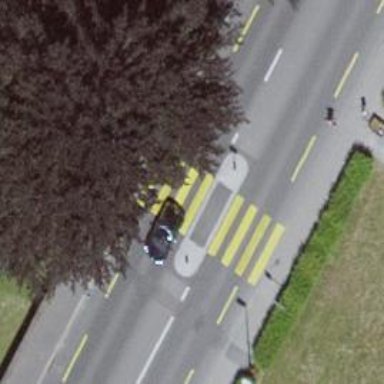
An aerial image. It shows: Zebra crossing on the road.